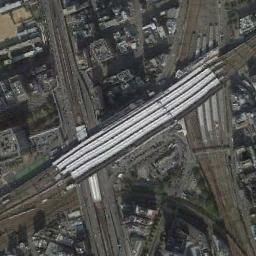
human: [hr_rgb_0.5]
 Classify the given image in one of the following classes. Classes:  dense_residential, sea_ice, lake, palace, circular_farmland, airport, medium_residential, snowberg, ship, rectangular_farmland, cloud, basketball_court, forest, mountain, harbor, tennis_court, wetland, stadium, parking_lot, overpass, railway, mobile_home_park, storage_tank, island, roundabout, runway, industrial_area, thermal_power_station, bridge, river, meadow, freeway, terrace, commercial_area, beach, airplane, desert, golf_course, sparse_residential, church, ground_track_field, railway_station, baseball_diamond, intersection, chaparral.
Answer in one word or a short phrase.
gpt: railway_station